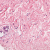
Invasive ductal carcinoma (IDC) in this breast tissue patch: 0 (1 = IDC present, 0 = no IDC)